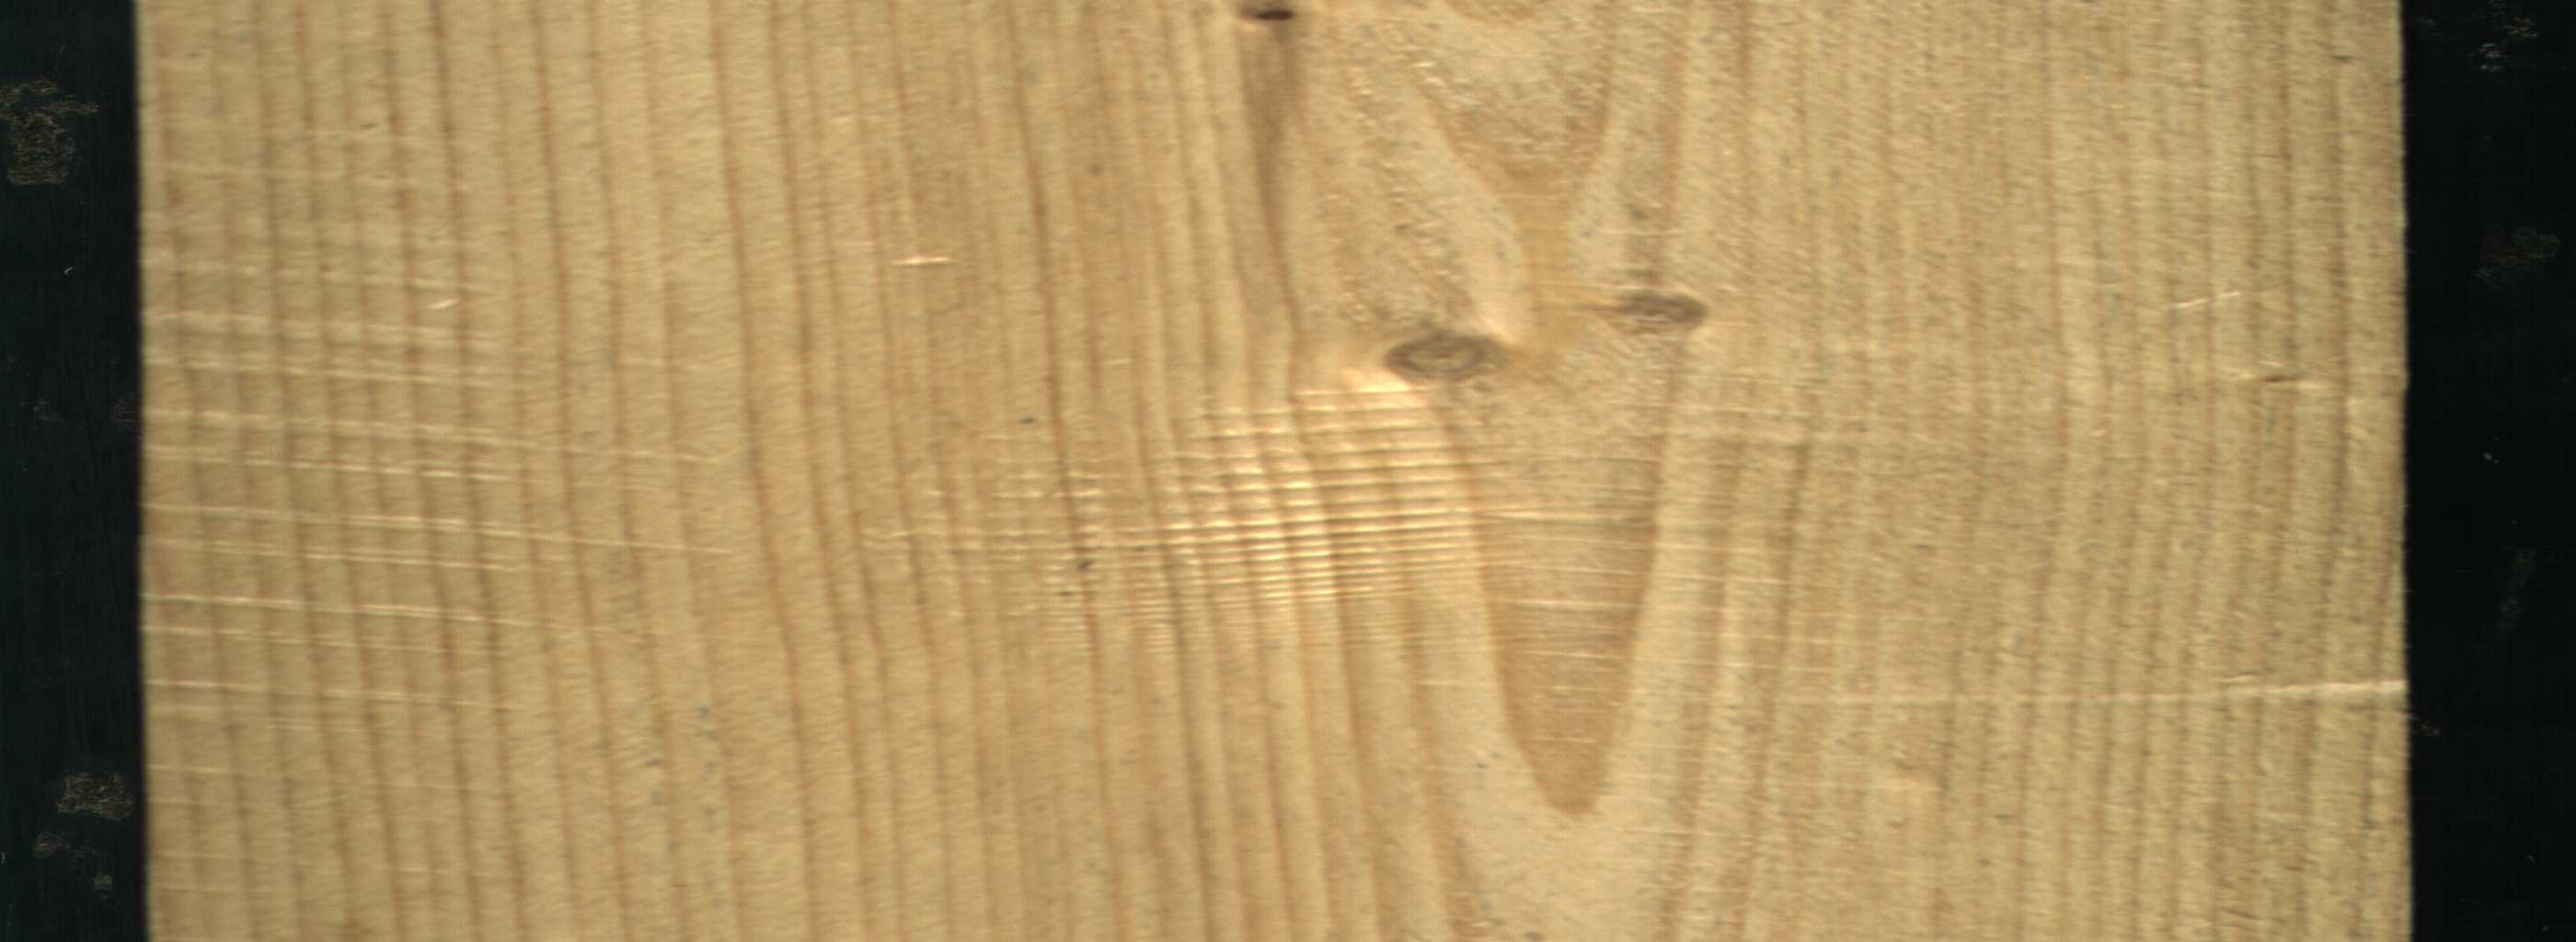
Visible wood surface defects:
Live_Knot
Live_Knot
Live_Knot